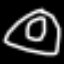
Label: donut